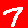
Digit: 7